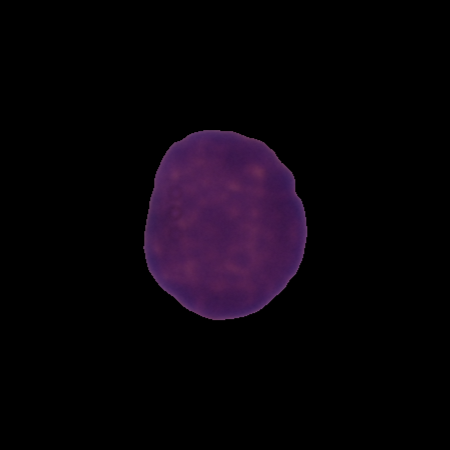
Label: healthy